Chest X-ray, AP view. Patient: 41 years old, sex F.
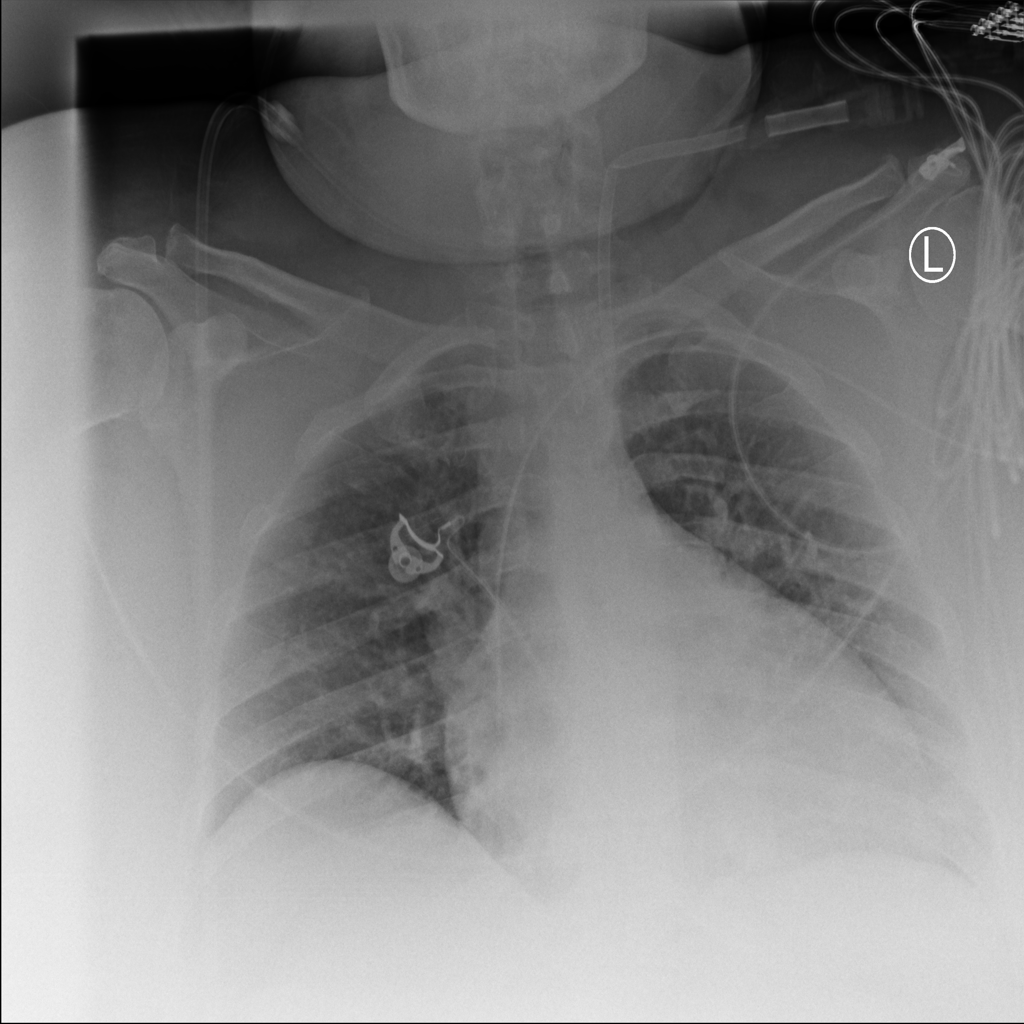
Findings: No Finding